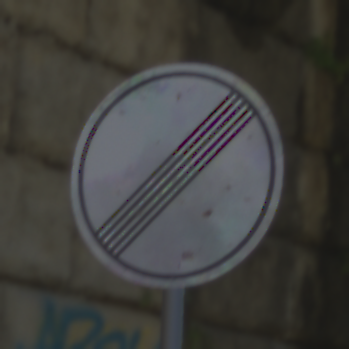
Verkehrszeichen: EndeSaemtlicherBegrenzungen
Umgebung: Outdoor, Urban
Tageszeit: Midday
Wetter: Clear
Licht: Natural
Jahreszeit: NotSpecified
Kontrast: LowContrast